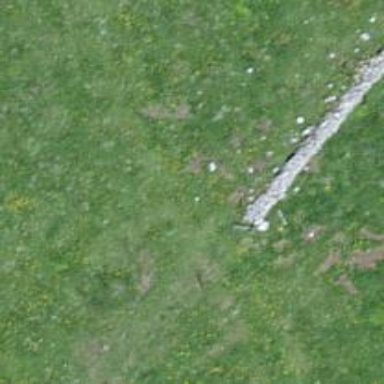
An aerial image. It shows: Wall barrier.